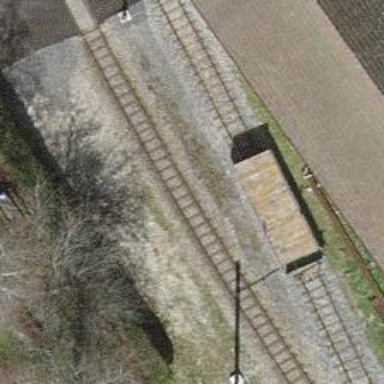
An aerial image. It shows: Narrow-gauge railway track with 1 electrified contact line.